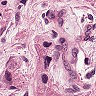
Metastatic tissue present: yes